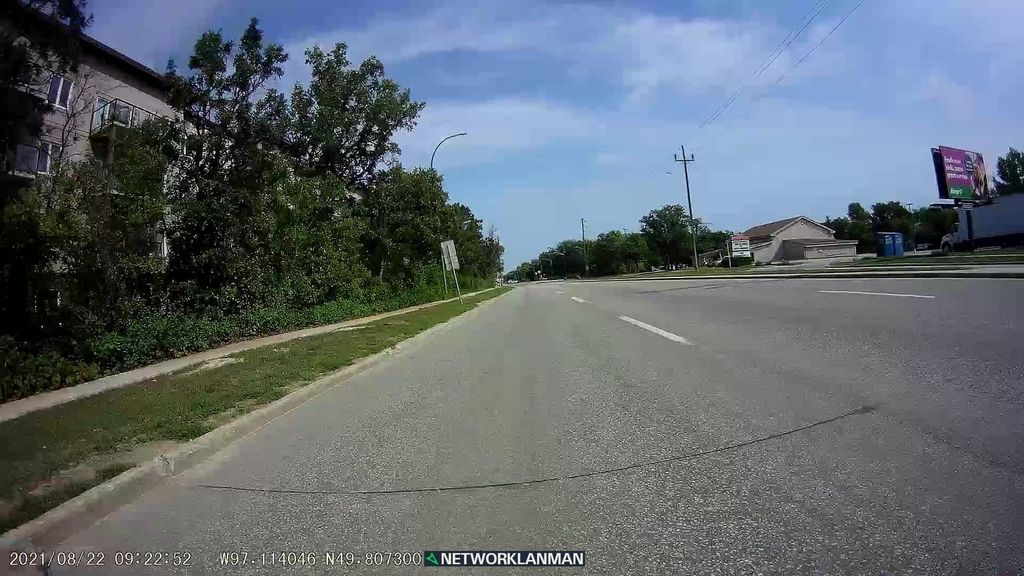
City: winnipeg